Question: I need to know, when the user clicking on one item(or for example, whatsApp contacts) WhatsApp showing to the user one design with this picture example:
here is the recycle view items:

and i'm using :
<URL>
Main-activity:
'''
public class MainActivity extends AppCompatActivity {
@Override
protected void onCreate(Bundle savedInstanceState) {
super.onCreate(savedInstanceState);
setContentView(R.layout.activity_main);
RecyclerView rv = (RecyclerView)findViewById(R.id.rv);
rv.setHasFixedSize(true);
LinearLayoutManager llm = new LinearLayoutManager(context);
rv.setLayoutManager(llm);
RVAdapter adapter = new RVAdapter(persons);
rv.setAdapter(adapter);
}
}
'''
Mainactivity Xml layout:
'''
<?xml version="1.0" encoding="utf-8"?>
<LinearLayout xmlns:android="http://schemas.android.com/apk/res/android"
android:layout_width="match_parent"
android:layout_height="match_parent"
android:padding="16dp"
android:orientation="vertical">
<android.support.v7.widget.CardView
android:layout_width="match_parent"
android:layout_height="wrap_content"
android:id="@+id/cv"
>
<RelativeLayout
android:layout_width="match_parent"
android:layout_height="wrap_content"
android:padding="16dp"
>
<ImageView
android:layout_width="wrap_content"
android:layout_height="wrap_content"
android:id="@+id/person_photo"
android:src="@mipmap/ic_launcher"
android:layout_alignParentLeft="true"
android:layout_alignParentTop="true"
android:layout_marginRight="16dp"
/>
<TextView
android:layout_width="wrap_content"
android:layout_height="wrap_content"
android:id="@+id/person_name"
android:layout_toRightOf="@+id/person_photo"
android:layout_alignParentTop="true"
android:textSize="30sp"
/>
<TextView
android:layout_width="wrap_content"
android:layout_height="wrap_content"
android:id="@+id/person_age"
android:layout_toRightOf="@+id/person_photo"
android:layout_below="@+id/person_name"
/>
</RelativeLayout>
</android.support.v7.widget.CardView>
<android.support.v7.widget.RecyclerView
android:layout_width="match_parent"
android:layout_height="match_parent"
android:id="@+id/rv"/>
</LinearLayout>
'''
here is the Adaptor:
'''
public class RVAdapter extends RecyclerView.Adapter<RVAdapter.PersonViewHolder>{
@Override
public PersonViewHolder onCreateViewHolder(ViewGroup viewGroup, int i) {
View v = LayoutInflater.from(viewGroup.getContext()).inflate(R.layout.activity_main, viewGroup, false);
PersonViewHolder pvh = new PersonViewHolder(v);
return pvh;
}
@Override
public void onBindViewHolder(PersonViewHolder personViewHolder, int i) {
personViewHolder.personName.setText(persons.get(i).name);
personViewHolder.personAge.setText(persons.get(i).age);
personViewHolder.personPhoto.setImageResource(persons.get(i).photoId);
}
@Override
public void onAttachedToRecyclerView(RecyclerView recyclerView) {
super.onAttachedToRecyclerView(recyclerView);
}
@Override
public int getItemCount() {
return persons.size();
}
List<Person> persons;
RVAdapter(List<Person> persons){
this.persons = persons;
}
public static class PersonViewHolder extends RecyclerView.ViewHolder {
CardView cv;
TextView personName;
TextView personAge;
ImageView personPhoto;
PersonViewHolder(View itemView) {
super(itemView);
cv = (CardView)itemView.findViewById(R.id.cv);
personName = (TextView)itemView.findViewById(R.id.person_name);
personAge = (TextView)itemView.findViewById(R.id.person_age);
personPhoto = (ImageView)itemView.findViewById(R.id.person_photo);
}
}
}
'''
currently, there is an error in 'MainActivity' Java codes:
cannot resolve symbol Contect and also for Person!
So, after this (i hope this fixed).
I need to when user clicked on the each item, It showing to us similar design, But, With names for each item.
user clicked on item 2: 'Lavery Maiss'
and then goto another activity or layout and show us this name.
and if user clicked on the item 1: 'Emma Wilson' it show us in another activity same design for each item, But, with Emma Wilson name.
What should i do and what's wrong with my codes?
what we can do for showing this ?
Cheers!
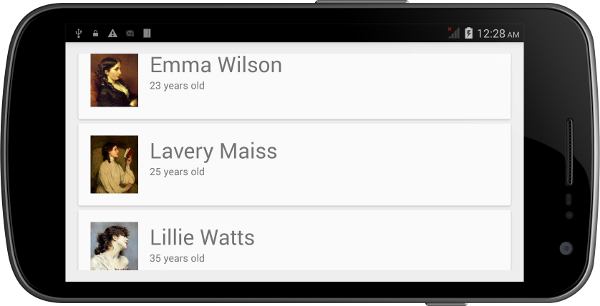
Answer: After researching about this, i found a good tutorial which is no one mention it.
<URL>
So, We need a Adaptor for doing this like below:
'''
public class BlogRecyclerAdapter extends
RecyclerView.Adapter<BlogRecyclerAdapter.SimpleItemViewHolder> {
private List<Blog> items;
// Provide a reference to the views for each data item
// Provide access to all the views for a data item in a view holder
public final static class SimpleItemViewHolder extends RecyclerView.ViewHolder {
ImageView image;
TextView title;
TextView subTitle;
CardView cardView;
public SimpleItemViewHolder(View itemView) {
super(itemView);
image = (ImageView) itemView.findViewById(R.id.imageThumb);
title = (TextView) itemView.findViewById(R.id.title);
subTitle = (TextView) itemView.findViewById(R.id.subTitle);
cardView = (CardView) itemView.findViewById(R.id.cardView);
}
}
// Provide a suitable constructor (depends on the kind of dataset)
public BlogRecyclerAdapter(List<Blog> items) {
this.items = items;
}
// Return the size of your dataset (invoked by the layout manager)
@Override
public int getItemCount() {
return this.items.size();
}
// Create new items (invoked by the layout manager)
// Usually involves inflating a layout from XML and returning the holder
@Override
public SimpleItemViewHolder onCreateViewHolder(ViewGroup viewGroup, int viewType) {
View itemView = LayoutInflater.from(viewGroup.getContext()).
inflate(R.layout.blog_item, viewGroup, false);
return new SimpleItemViewHolder(itemView);
}
// Replace the contents of a view (invoked by the layout manager)
// Involves populating data into the item through holder
@Override
public void onBindViewHolder(SimpleItemViewHolder viewHolder, int position) {
viewHolder.image.setImageResource(items.get(position).getImageRes());
viewHolder.image.setTag(position);
viewHolder.title.setText(items.get(position).getTitle());
viewHolder.subTitle.setText(items.get(position).getSubTitle());
viewHolder.cardView.setCardBackgroundColor(items.get(position).getBackGroundColor());
}
}
'''
'''
// Replace the contents of a view (invoked by the layout manager)
// Involves populating data into the item through holder
@Override
public void onBindViewHolder(SimpleItemViewHolder viewHolder, int position) {
viewHolder.image.setImageResource(items.get(position).getImageRes());
viewHolder.image.setTag(position);
viewHolder.title.setText(items.get(position).getTitle());
viewHolder.subTitle.setText(items.get(position).getSubTitle());
viewHolder.cardView.setCardBackgroundColor(items.get(position).getBackGroundColor());
}
'''
Here is a good example for doing this with Animation:
<URL>
exactly what we need ;)